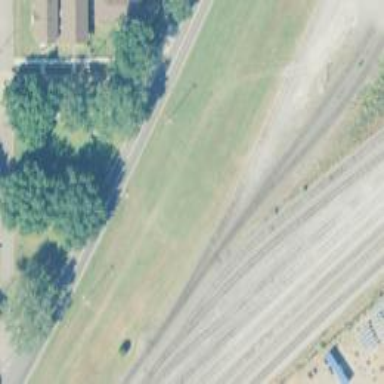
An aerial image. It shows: Railway spur service.